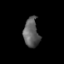
Tissue: skin
Cell type: Epithelial cells
Senescence score: 0.2749
Nuclear area (px): 440
Mean DAPI intensity: 94.698